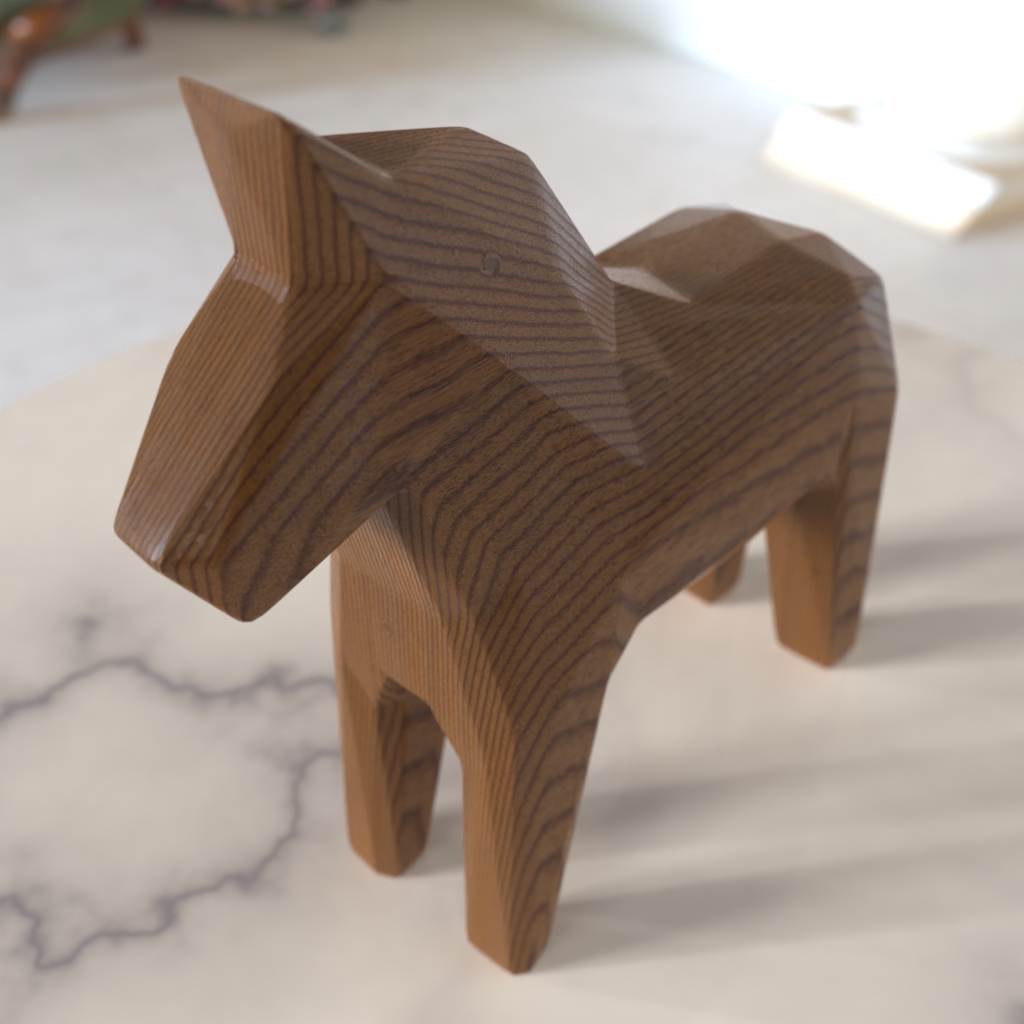
A high quality rendering of a dalahest_oak dalecarlian horse figurine made of varnished dark oak standing on a white marble sidetable in an a photo studio hall in london with natural soft warm daylight from windows,long shot of an overhead view from the front right side , 50 mm, f 11